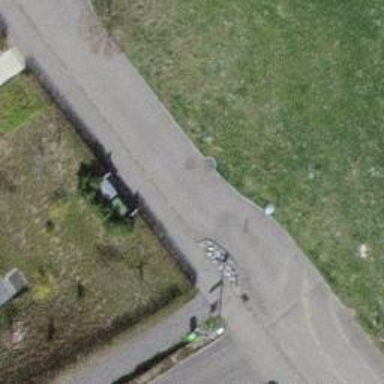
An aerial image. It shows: Bollard barrier.